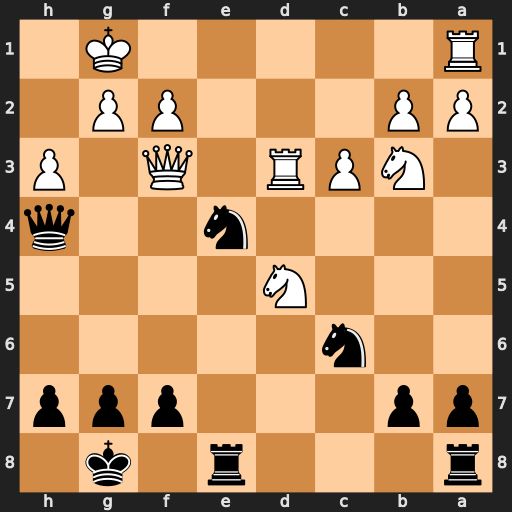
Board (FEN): r3r1k1/pp3ppp/2n5/3N4/4n2q/1NPR1Q1P/PP3PP1/R5K1
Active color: b
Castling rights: -
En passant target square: -
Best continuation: Ne5 Qf4 Qxf4